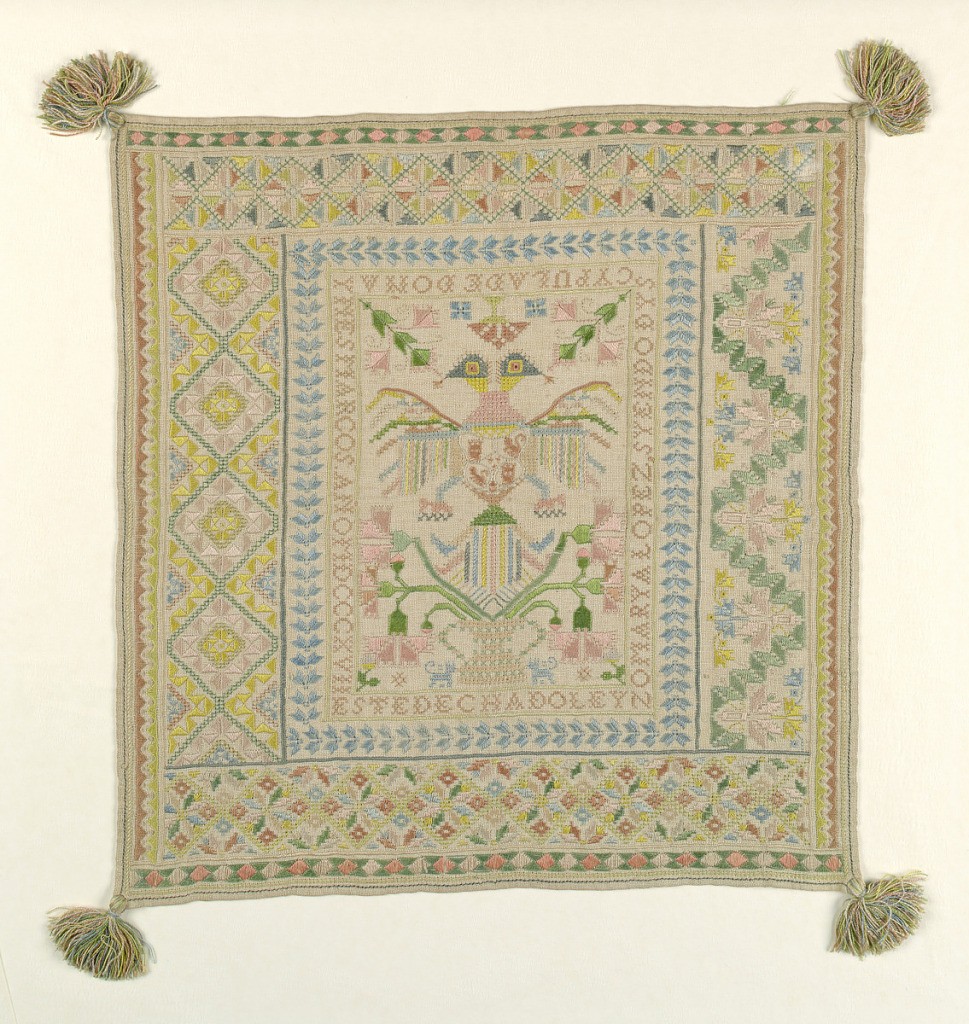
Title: Sampler
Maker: Marya Lopez
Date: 1817
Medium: silk embroidery on linen foundation Technique: embroidered in cross, satin, stem, long-armed cross, four-sided, chain, eyelet, running, back, and wrapped stitches on plain weave foundation
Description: In the center, a double-headed eagle and the shield of Castile and Leon, framed by the inscription. With deep borders of geometric pattern bands. Trimmed with four green tassels.